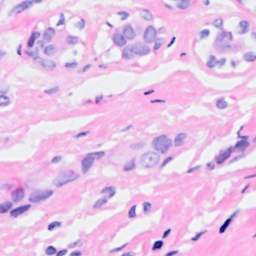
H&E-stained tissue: Breast